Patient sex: M
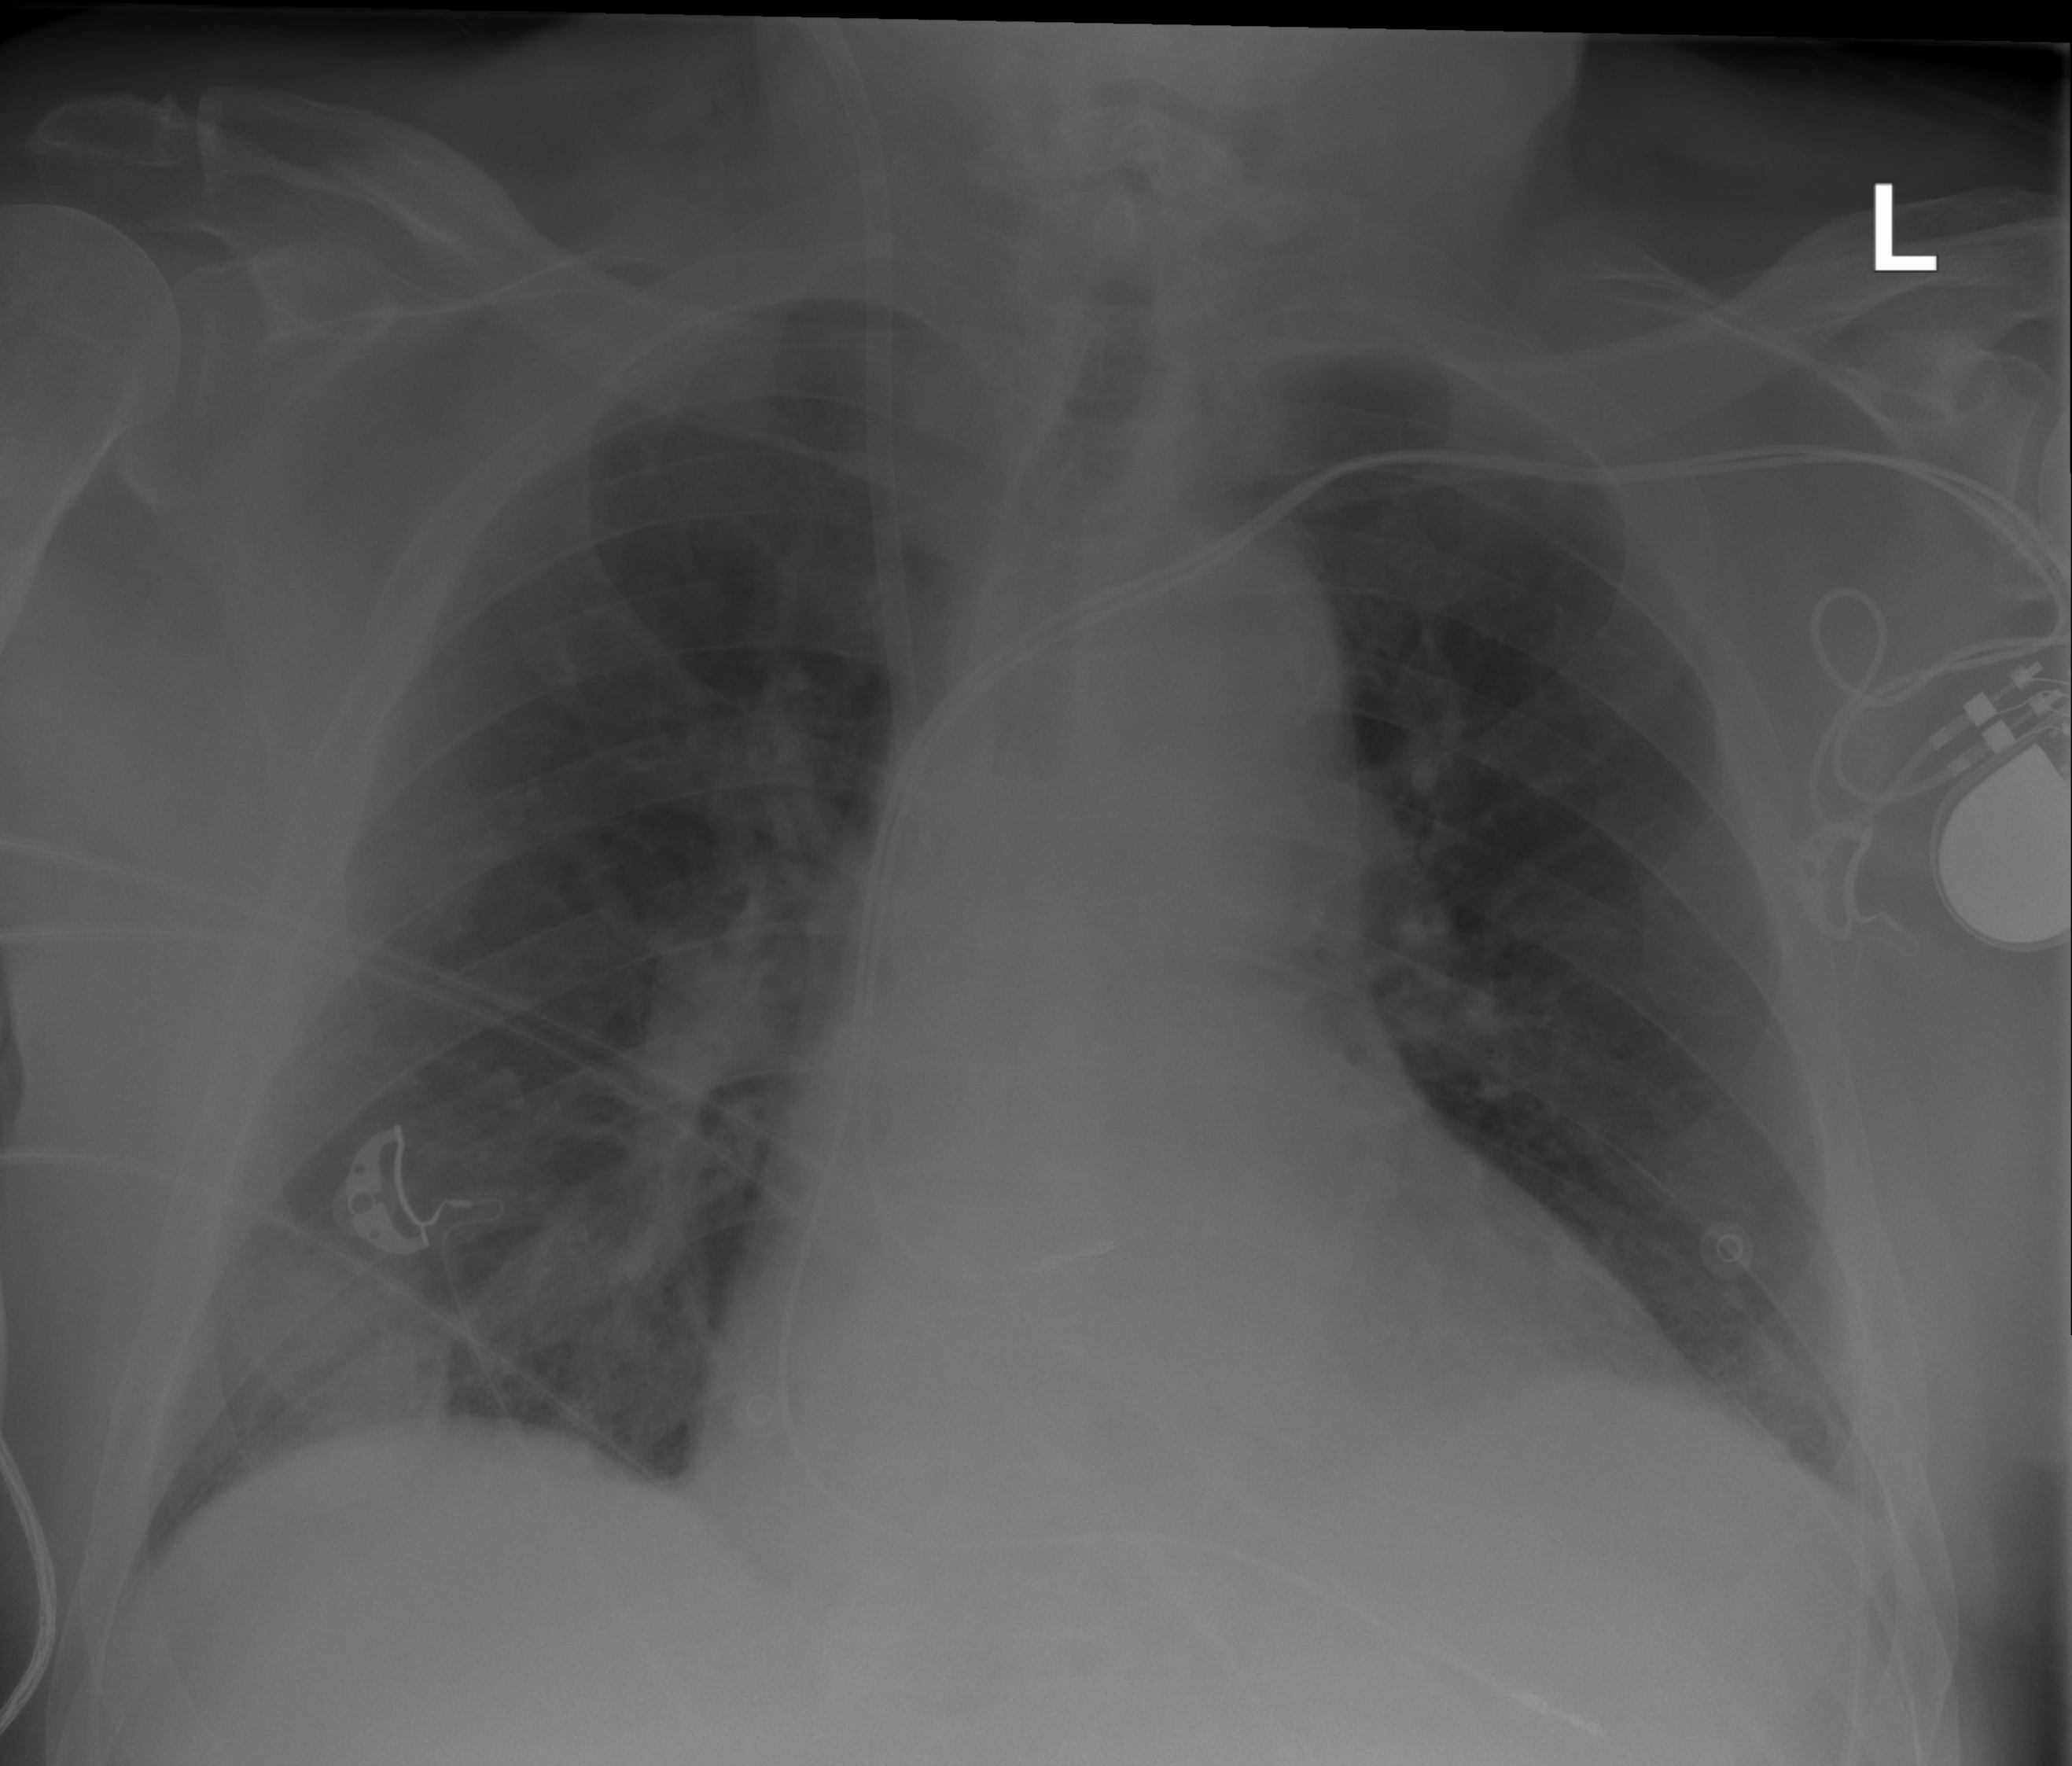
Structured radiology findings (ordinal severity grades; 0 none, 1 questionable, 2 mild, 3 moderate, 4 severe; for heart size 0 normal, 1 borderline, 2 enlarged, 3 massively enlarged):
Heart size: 2
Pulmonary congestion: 0
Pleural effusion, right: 0
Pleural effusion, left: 0
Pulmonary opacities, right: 0
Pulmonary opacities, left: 0
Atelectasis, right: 1
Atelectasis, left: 1